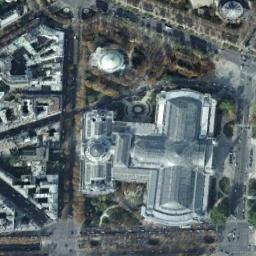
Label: palace